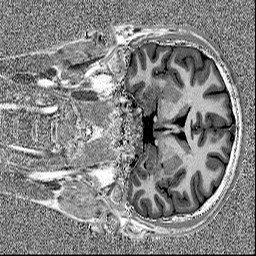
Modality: MP2RAGE
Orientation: coronal
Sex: male